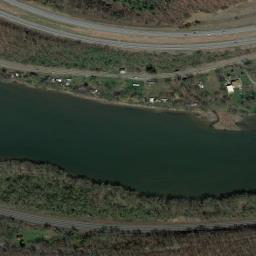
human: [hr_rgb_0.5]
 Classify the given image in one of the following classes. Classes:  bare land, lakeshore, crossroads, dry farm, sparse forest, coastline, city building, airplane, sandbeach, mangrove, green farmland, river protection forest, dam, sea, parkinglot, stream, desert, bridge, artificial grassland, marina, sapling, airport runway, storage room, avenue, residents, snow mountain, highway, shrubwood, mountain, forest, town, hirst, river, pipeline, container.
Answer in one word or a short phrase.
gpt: river